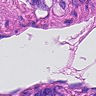
Metastatic tissue present: yes